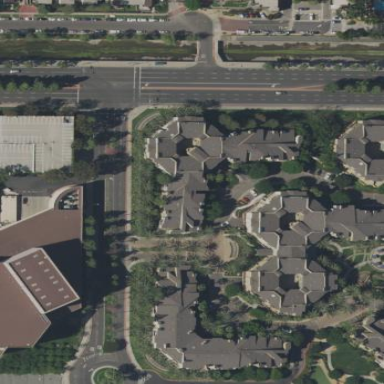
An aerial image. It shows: View of apartment building.